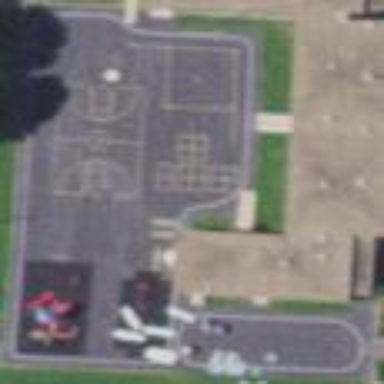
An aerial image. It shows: Schoolyard designated as leisure land.